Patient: sex M, age 42
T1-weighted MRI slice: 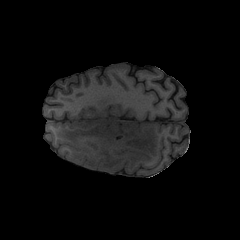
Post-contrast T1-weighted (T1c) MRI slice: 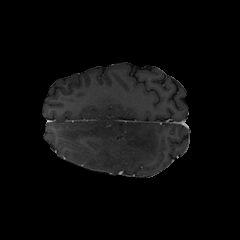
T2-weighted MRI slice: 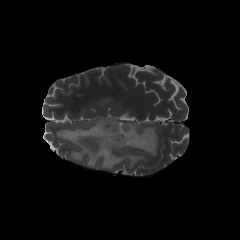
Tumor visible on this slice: yes
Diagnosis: Astrocytoma, IDH-mutant
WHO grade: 3